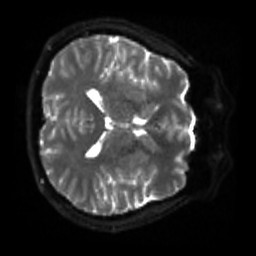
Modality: sbref
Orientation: axial
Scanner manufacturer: siemens
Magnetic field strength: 3 T
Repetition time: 4 s
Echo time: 0.0594 s